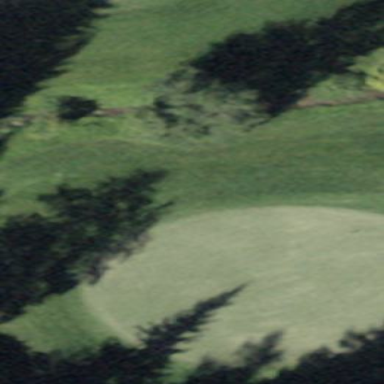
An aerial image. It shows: Green golf area with grass land use.